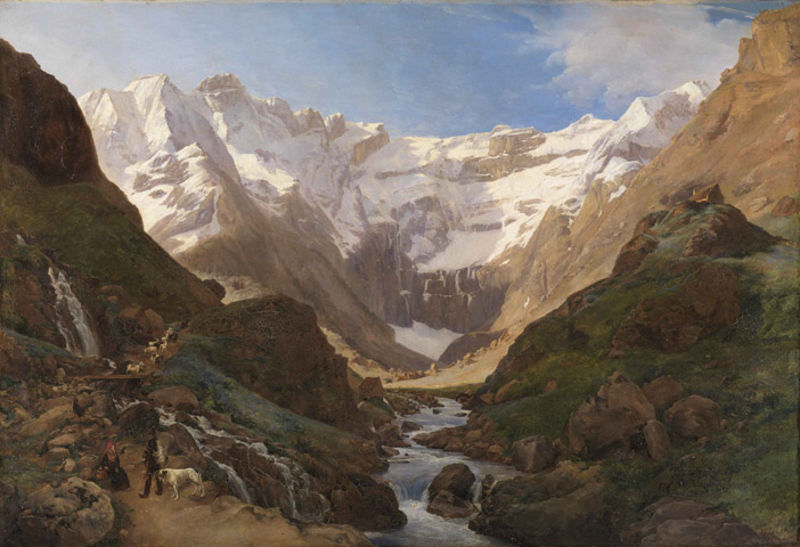
Titel: Der Zirkus von Gavarnie
Künstler: Louise Josephine Sarazin de Belmont
Standort: Karlsruhe
Institution: Staatliche Kunsthalle Karlsruhe
Schlagwörter: berg, blau, felsen, gemälde, himmel, mann, schatten, wasser, weiß, wolken, fluss, gelb, grün, landschaft, menschen, ocker, abend, braun, frau, licht, mitte, eis, gras, hund, rasen, rot, schnee, tier, weg, wiese, wolke, stein, steine, öl, bach, natur, weide, sonne, händler, paar, tal, wasserfall, sommer, italien, berge, fels, felswand, gebirge, gipfel, gletscher, landschaftsmalerei, berglandschaft, geröll, hochgebirge, schlucht, steil, weis, pause, rast, romantik, strom, ölgemälde, querformat, ölfarbe, bauer, gauguin, panorama, wände, wandern, alpen, moos, schweiz, treffen, wanderer, gebirgsbach, caspar david friedrich, hirte, ausruhen, rasten, wanderung, moss, wildwasser, francisco de goya, gebirbe, verschneite gipfel, oberge